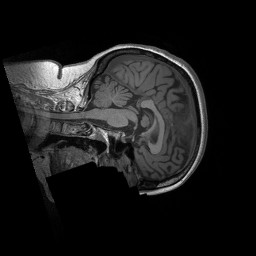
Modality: T1w
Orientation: sagittal
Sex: female
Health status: ill
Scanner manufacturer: siemens
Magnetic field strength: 3 T
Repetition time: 1.66 s
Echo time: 0.00254 s